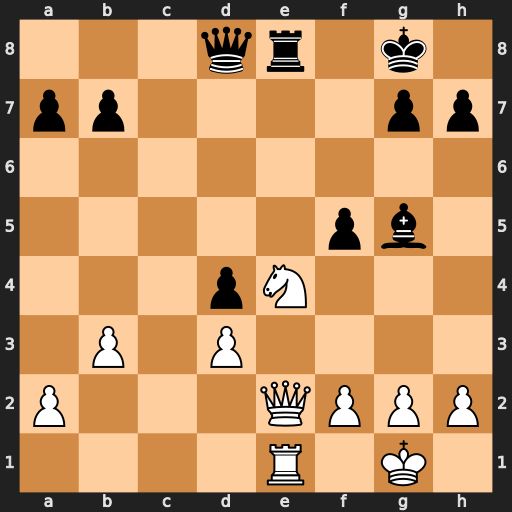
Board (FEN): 3qr1k1/pp4pp/8/5pb1/3pN3/1P1P4/P3QPPP/4R1K1
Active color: w
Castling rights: -
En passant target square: -
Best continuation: Nf6+ Bxf6 Qxe8+ Qxe8 Rxe8+